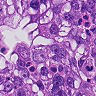
Metastatic tissue present: yes